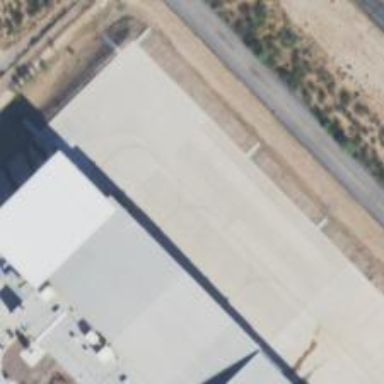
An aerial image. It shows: Image of taxiway at airport.